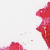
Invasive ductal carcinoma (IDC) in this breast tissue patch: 0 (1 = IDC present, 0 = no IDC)